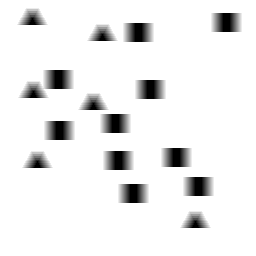
Squares: 10
Triangles: 6
Stars: 0
Total shapes: 16